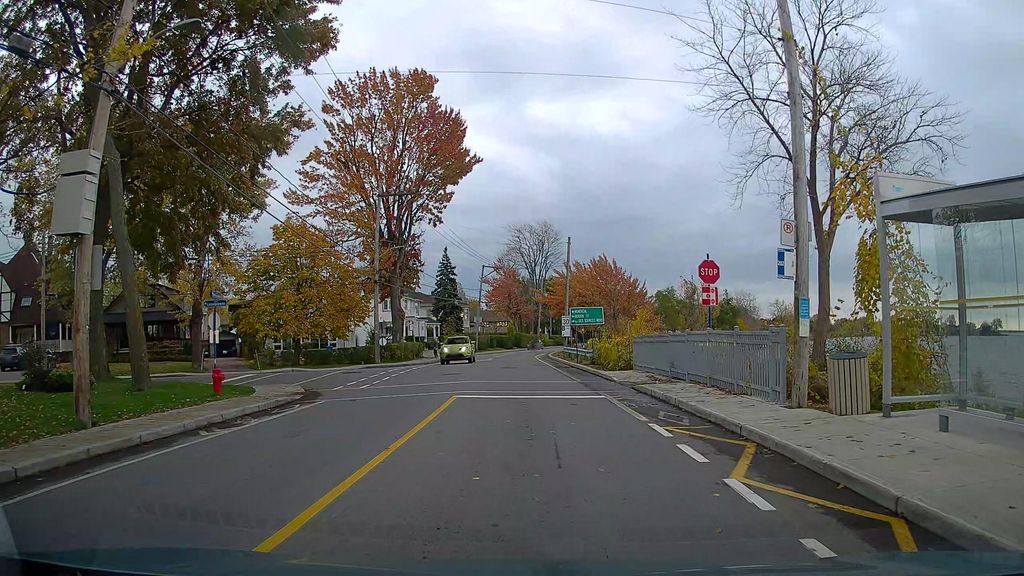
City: montreal